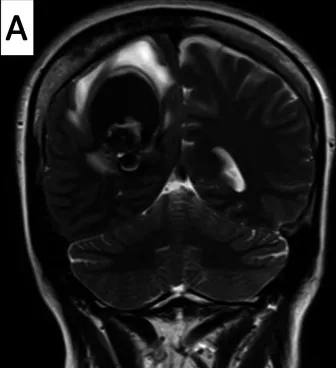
CT and MRI scans. The lesion showed a fluid-fluid level, which is best displayed by the coronal T2-weighted image.
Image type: radiology (mri)